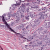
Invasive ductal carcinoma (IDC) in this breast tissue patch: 1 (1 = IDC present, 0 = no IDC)